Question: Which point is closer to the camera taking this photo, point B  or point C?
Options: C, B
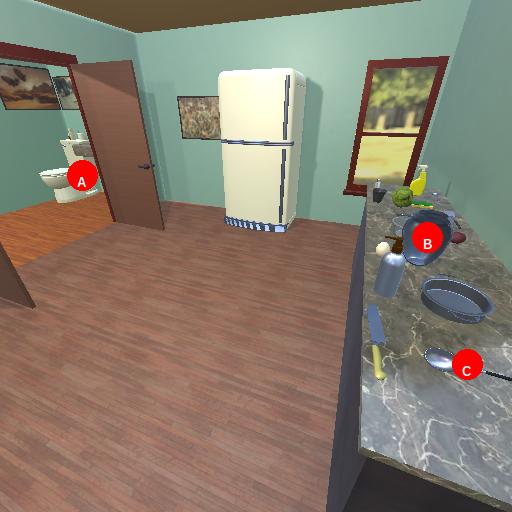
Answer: C